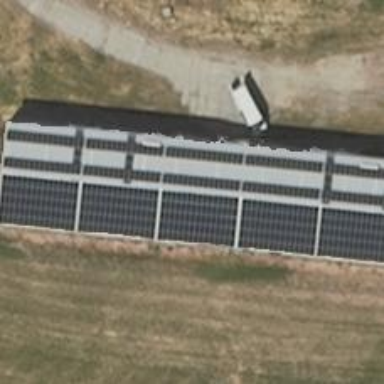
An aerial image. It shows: Solar-powered generator using photovoltaic technology. This small installation generates electricity through solar photovoltaic panels.